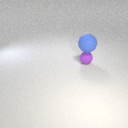
small purple rubber sphere below large blue rubber sphere